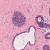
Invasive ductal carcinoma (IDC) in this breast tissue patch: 0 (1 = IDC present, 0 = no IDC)